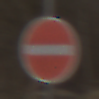
Verkehrszeichen: VerbotDerEinfahrt
Umgebung: Outdoor, Nature
Tageszeit: MorningAfternoon
Wetter: PartlyCloudy
Licht: Natural
Jahreszeit: Winter
Kontrast: MediumContrast